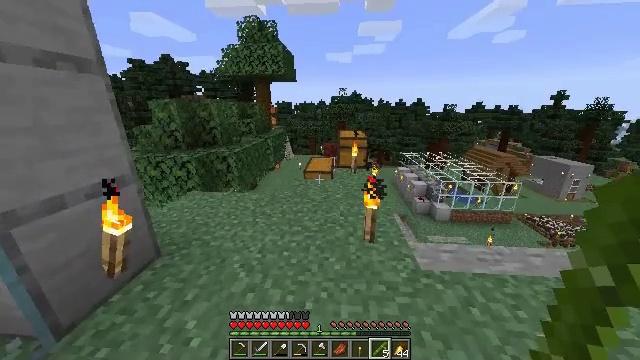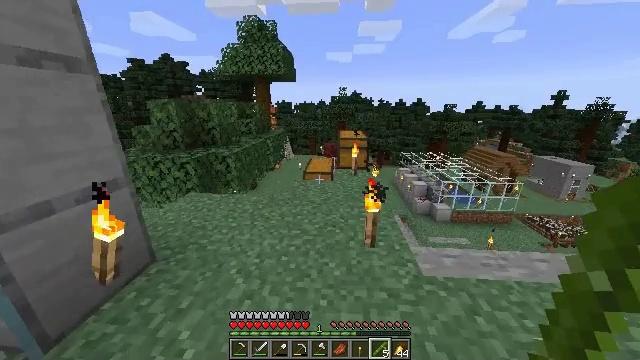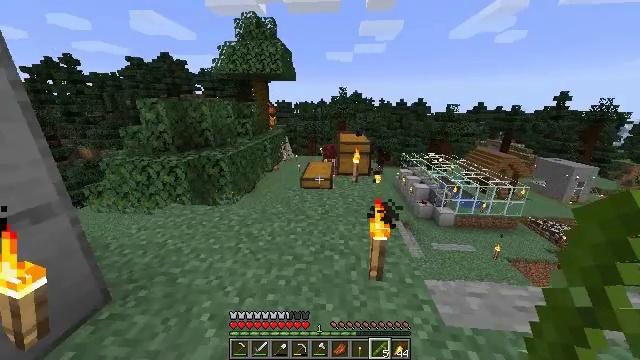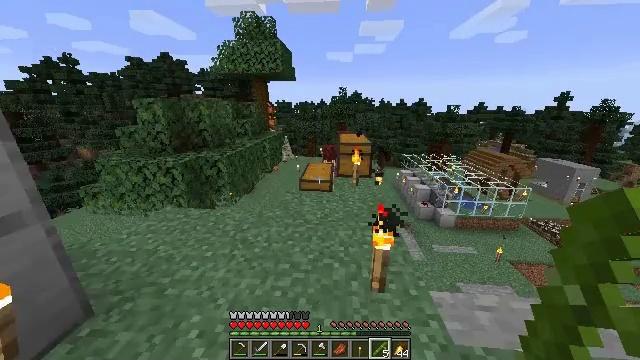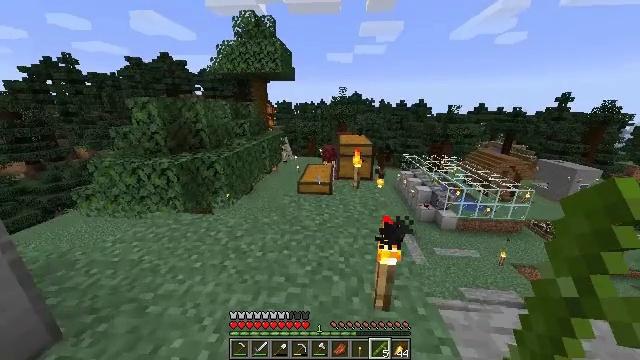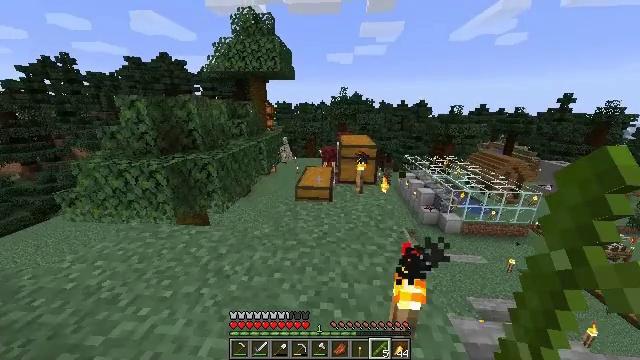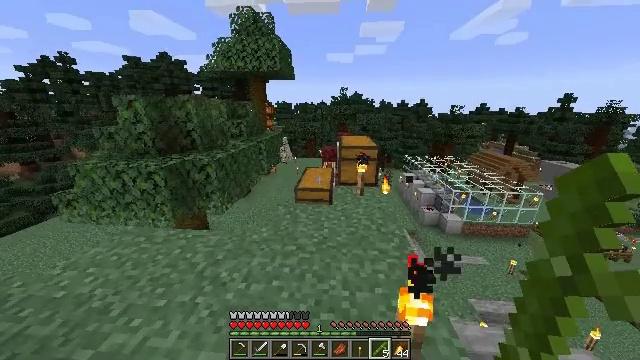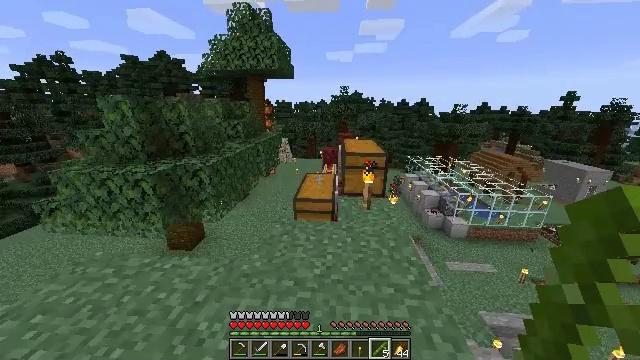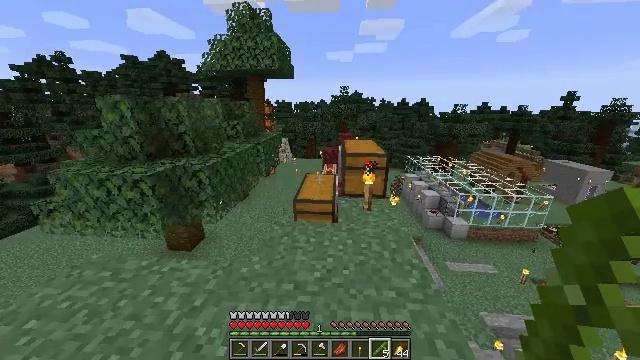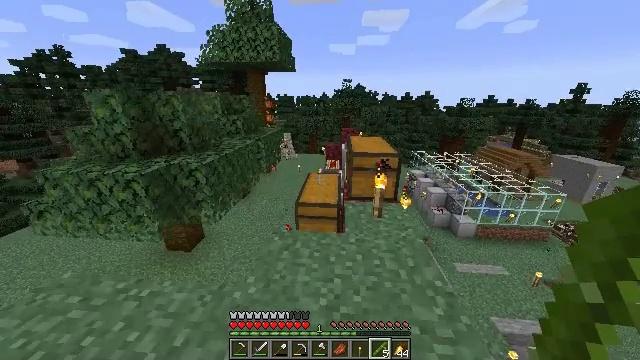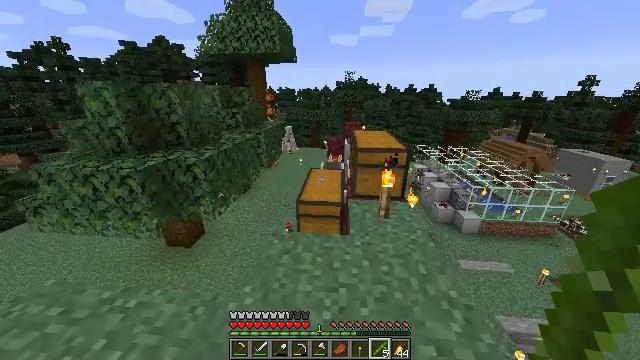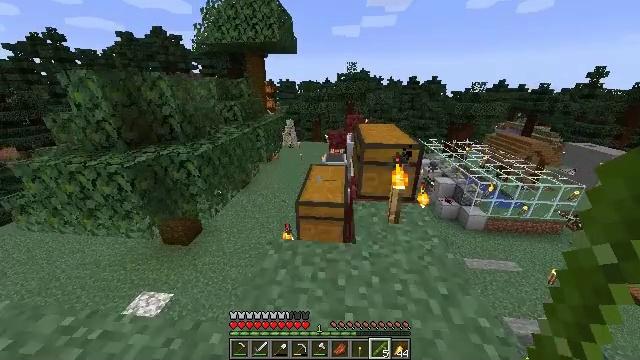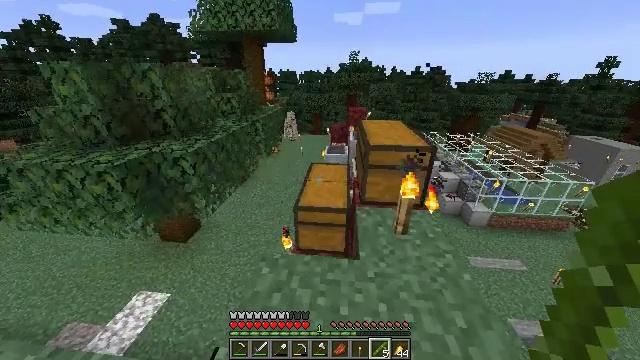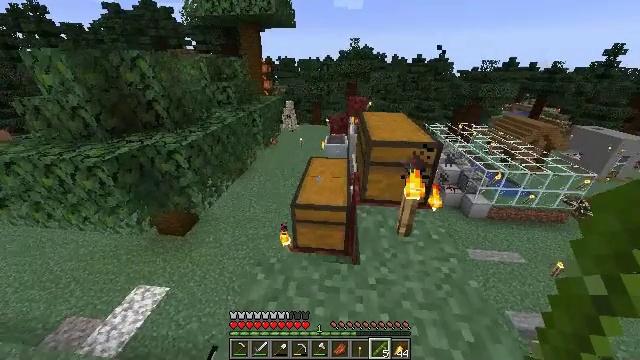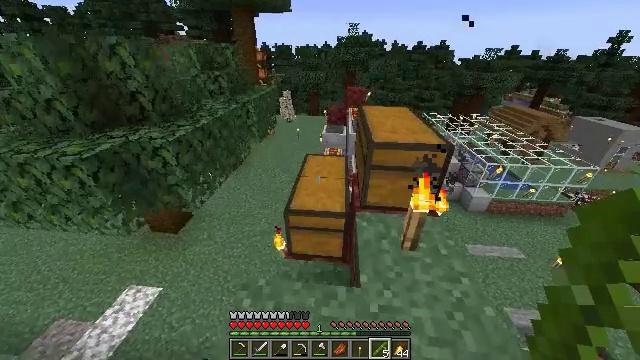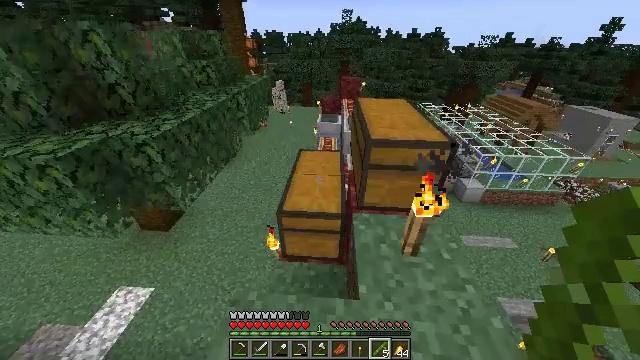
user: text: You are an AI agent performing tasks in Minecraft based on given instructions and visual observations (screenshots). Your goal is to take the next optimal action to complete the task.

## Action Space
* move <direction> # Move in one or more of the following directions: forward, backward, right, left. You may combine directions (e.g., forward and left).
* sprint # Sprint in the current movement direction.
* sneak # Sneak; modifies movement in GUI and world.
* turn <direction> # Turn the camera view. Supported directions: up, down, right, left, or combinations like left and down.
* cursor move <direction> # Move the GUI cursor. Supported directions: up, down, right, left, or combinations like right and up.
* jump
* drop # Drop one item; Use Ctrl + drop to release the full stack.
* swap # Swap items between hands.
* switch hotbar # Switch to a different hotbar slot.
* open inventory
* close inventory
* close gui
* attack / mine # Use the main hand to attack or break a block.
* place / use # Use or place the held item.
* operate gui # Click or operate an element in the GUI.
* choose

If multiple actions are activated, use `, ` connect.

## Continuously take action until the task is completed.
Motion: motion action
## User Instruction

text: Get cocoa by attacking the pod.
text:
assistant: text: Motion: move forward, sprint
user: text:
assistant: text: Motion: move forward, sprint
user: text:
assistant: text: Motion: move forward, sprint
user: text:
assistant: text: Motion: move forward
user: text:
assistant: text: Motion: move forward
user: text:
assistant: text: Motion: move forward
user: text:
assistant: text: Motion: move forward
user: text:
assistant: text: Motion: move forward
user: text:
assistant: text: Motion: move forward, turn down
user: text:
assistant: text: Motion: move forward, turn down
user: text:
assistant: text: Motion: move forward, turn down
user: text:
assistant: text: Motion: move forward, turn down
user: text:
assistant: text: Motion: move forward, turn down
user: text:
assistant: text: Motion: move forward, turn down
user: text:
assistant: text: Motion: turn right and down
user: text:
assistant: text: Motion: turn right and down
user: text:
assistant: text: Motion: no_op
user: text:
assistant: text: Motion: no_op
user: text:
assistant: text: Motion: use / place
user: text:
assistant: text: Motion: use / place
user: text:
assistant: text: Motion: use / place
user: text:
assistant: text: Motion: no_op
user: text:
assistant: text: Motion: no_op
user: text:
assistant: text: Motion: no_op
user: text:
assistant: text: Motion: no_op
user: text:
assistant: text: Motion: no_op
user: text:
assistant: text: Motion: no_op
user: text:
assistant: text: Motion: no_op
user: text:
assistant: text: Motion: no_op
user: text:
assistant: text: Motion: no_op